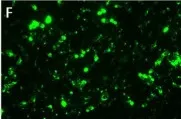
The immunoreactivity of patient's GFAP-IgG via cell-based assay (CBA) in CSF and serum. Negative serum test results of anti-GFAP antibody.
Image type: pathology (immunostaining)